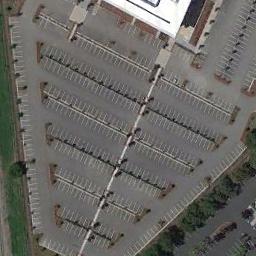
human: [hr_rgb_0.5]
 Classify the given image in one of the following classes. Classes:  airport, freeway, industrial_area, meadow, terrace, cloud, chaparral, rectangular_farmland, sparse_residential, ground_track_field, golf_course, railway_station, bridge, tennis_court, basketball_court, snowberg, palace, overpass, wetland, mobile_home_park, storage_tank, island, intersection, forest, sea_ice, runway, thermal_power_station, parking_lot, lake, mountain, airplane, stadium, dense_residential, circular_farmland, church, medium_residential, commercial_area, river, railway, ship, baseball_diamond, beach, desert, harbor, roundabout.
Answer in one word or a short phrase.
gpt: parking_lot